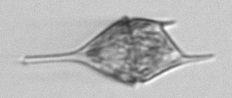
Label: Tripos_lineatus